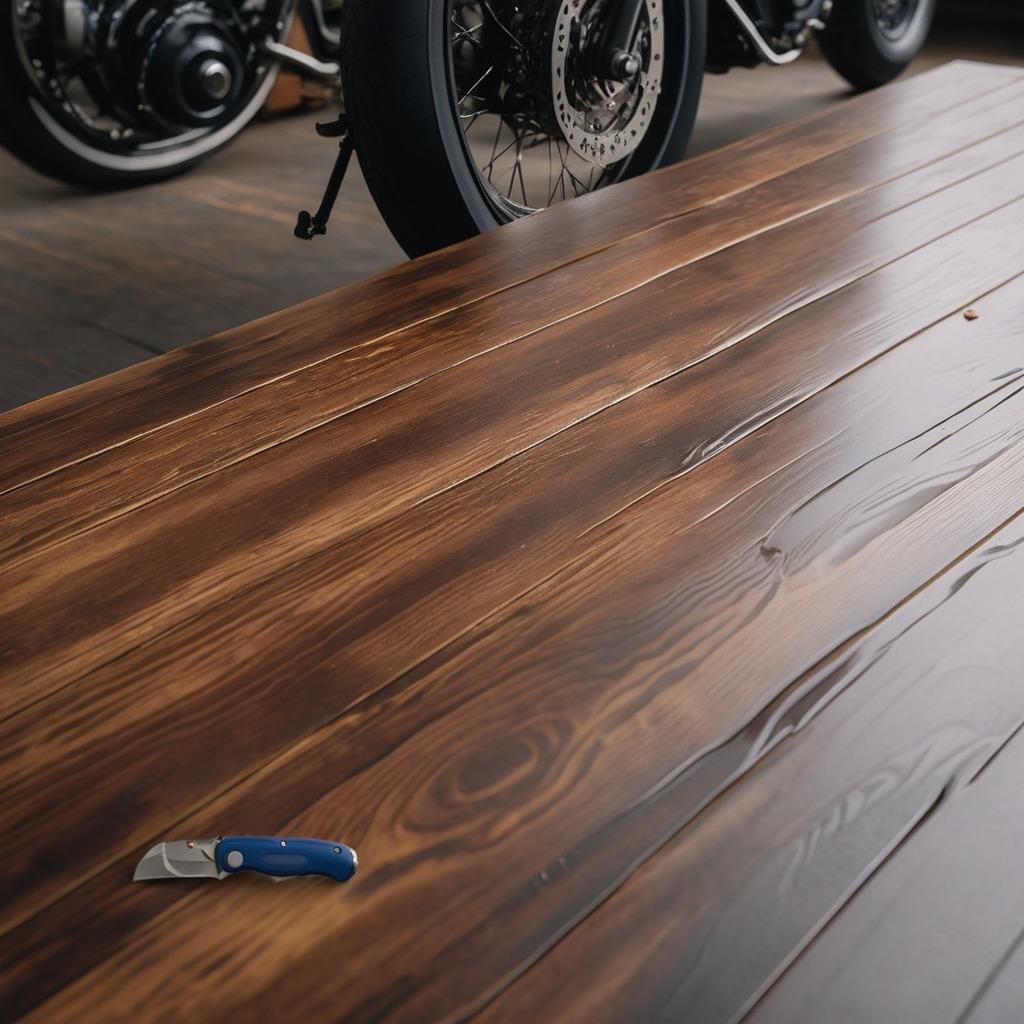
A utility knife is lying on an oil-spilled wooden table in a vintage motorcycle garage.